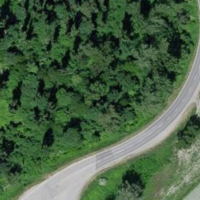
EUNIS habitat code: 52
Species observed at this site:
Nemophora degeerella